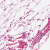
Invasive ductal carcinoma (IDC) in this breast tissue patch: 0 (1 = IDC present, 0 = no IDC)